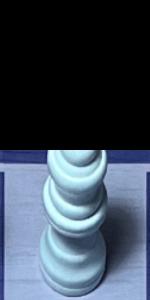
Label: Queen_White